Field crop: tomato
Growth stage: 1
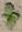
Species: solanum